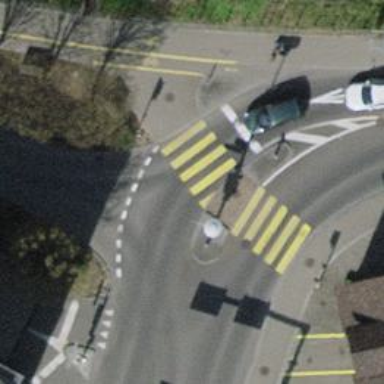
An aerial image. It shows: Footway with asphalt surface and zebra crossing.